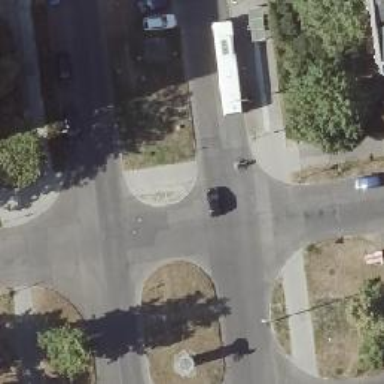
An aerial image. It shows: Uncontrolled footway crossing with central island.